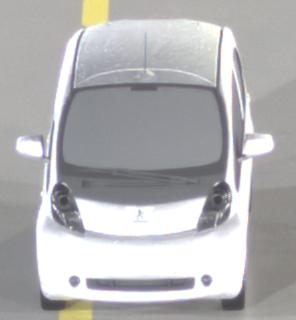
Make: Peugeot
Model: iOn
Detailed model: iOn
Model produced from: 2010/12
Model produced until: 2013/02
Doors: 5
Color: white
Road condition: wet road
Daytime: night
Contrast: high contrast